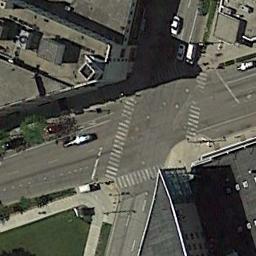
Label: intersection